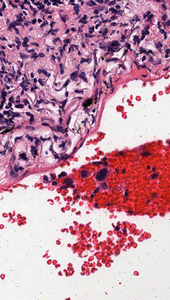
Tumor epithelial tissue: no
Tumor-associated stroma tissue: yes
Normal tissue: no